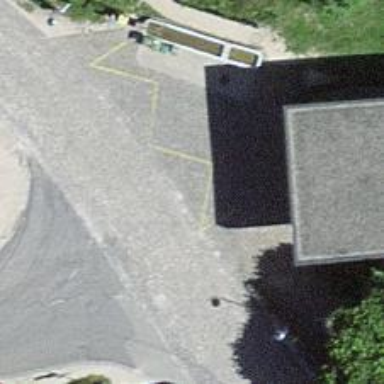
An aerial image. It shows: Driveway leading to service road.